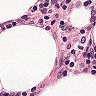
Metastatic tissue present: no